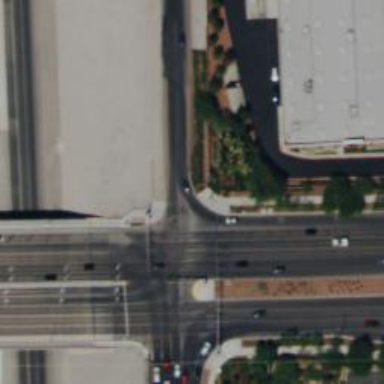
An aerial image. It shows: Solid stop line on the road.